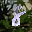
Label: 8